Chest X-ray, PA view. Patient: 31 years old, sex F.
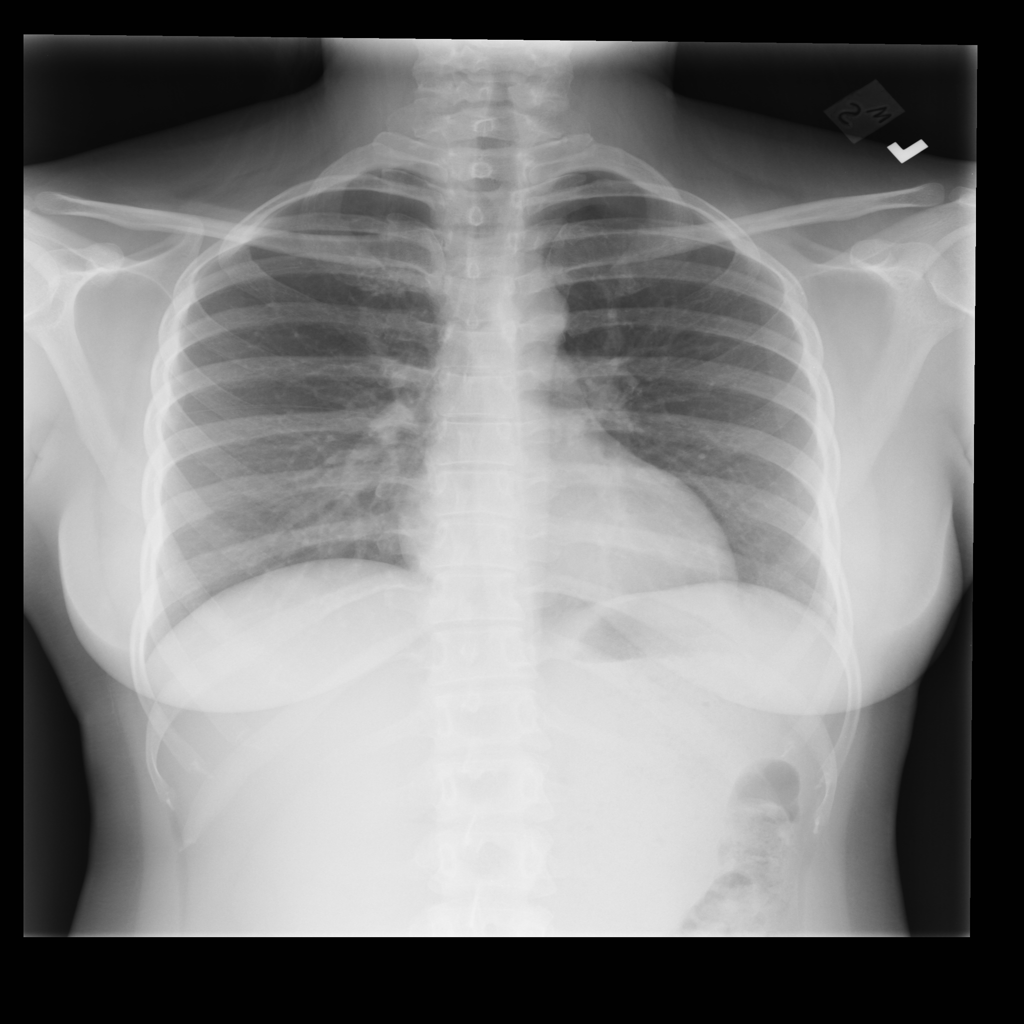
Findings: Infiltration